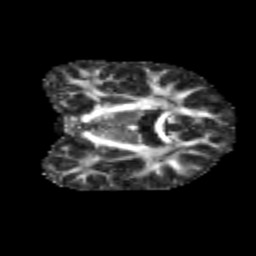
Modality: FA
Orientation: coronal
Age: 10
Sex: male
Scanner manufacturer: siemens
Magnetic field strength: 3 T
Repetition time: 3.8 s
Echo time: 0.07 s